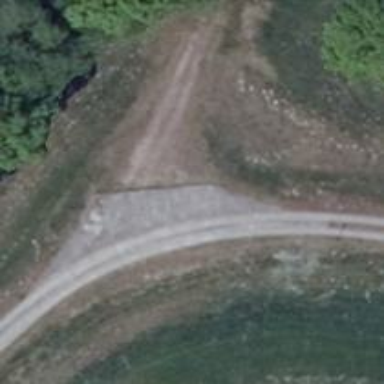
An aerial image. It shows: High-quality track road with concrete lane surface.